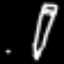
Label: pencil